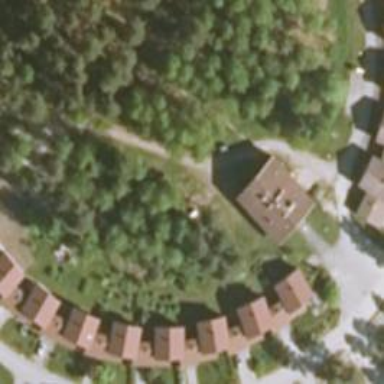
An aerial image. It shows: Terrace building.